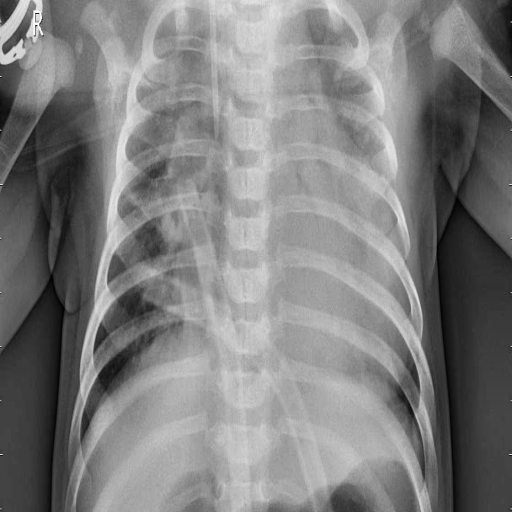
Finding: PNEUMONIA